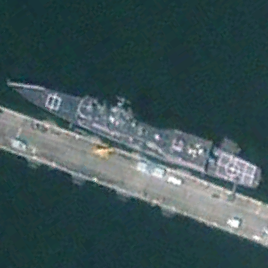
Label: cruiser